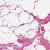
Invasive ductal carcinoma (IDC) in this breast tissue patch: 0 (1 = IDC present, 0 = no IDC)